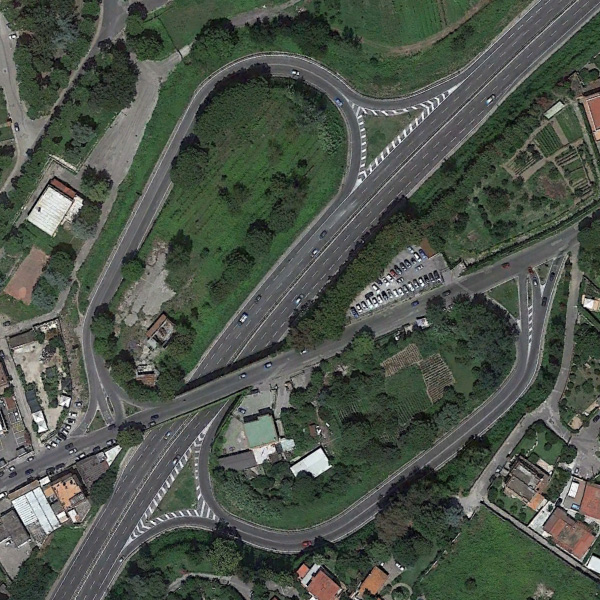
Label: Viaduct